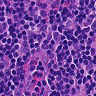
Metastatic tissue present: no